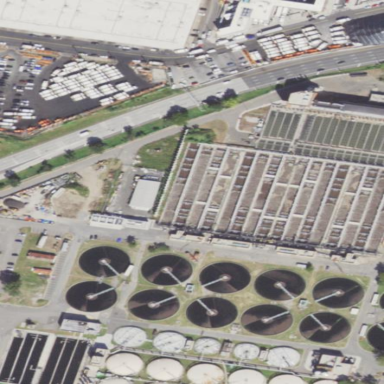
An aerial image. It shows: View of wastewater plant.